Question: I have a <URL> in which left pane is a Listview and the right pane is the detail view. The XML is below.
Problem is that - how do i make the width of the listview to cover the entire screen? As you can see below (red arrows), the current width doesnt go all the way to the right of the screen.

'''
<?xml version="1.0" encoding="utf-8"?>
<android.support.v4.widget.SlidingPaneLayout xmlns:android="http://schemas.android.com/apk/res/android"
android:id="@+id/sliding_pane_layout"
android:layout_width="fill_parent"
android:layout_height="match_parent" >
<!--
The first child view becomes the left pane. When the combined
desired width (expressed using android:layout_width) would
not fit on-screen at once, the right pane is permitted to
overlap the left.
-->
<LinearLayout
android:id="@+id/ll_left_pane"
android:layout_width="fill_parent"
android:layout_height="match_parent"
android:layout_marginRight="0dp" >
<ListView
android:id="@+id/left_pane"
android:layout_width="fill_parent"
android:layout_height="match_parent"
android:layout_marginRight="0dp" />
</LinearLayout>
<!--
The second child becomes the right (content) pane. In this
example, android:layout_weight is used to express that this
pane should grow to consume leftover available space when the
window is wide enough. This allows the content pane to
responsively grow in width on larger screens while still
requiring at least the minimum width expressed by
android:layout_width.
-->
<!-- Framelayout to display Fragments -->
<FrameLayout
android:id="@+id/frame_container_slidingpanedetailview"
android:layout_width="fill_parent"
android:layout_height="match_parent"
android:layout_marginLeft="10dp" />
</android.support.v4.widget.SlidingPaneLayout>
'''
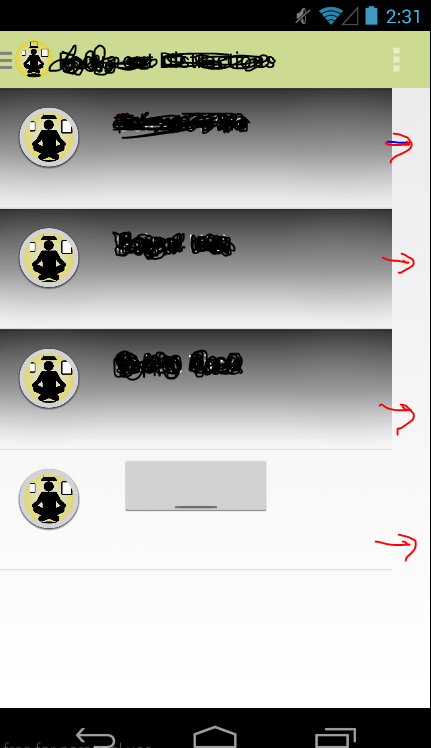
Answer: The list view in this case is bound to take fixed value hence change the width parameter of list view and put some very big value in width attribute like 500dp or 1000dp.
'''
<ListView
android:id="@+id/left_pane"
android:layout_width="500dp"
android:layout_height="match_parent"
android:layout_marginRight="0dp" />
'''